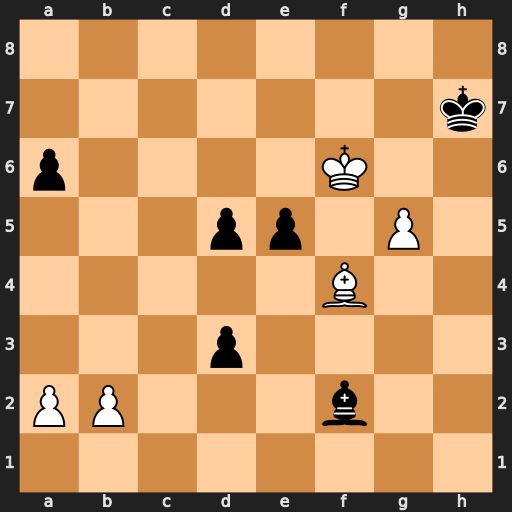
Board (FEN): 8/7k/p4K2/3pp1P1/5B2/3p4/PP3b2/8
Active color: w
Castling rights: -
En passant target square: -
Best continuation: Kf7 exf4 g6+ Kh6 g7